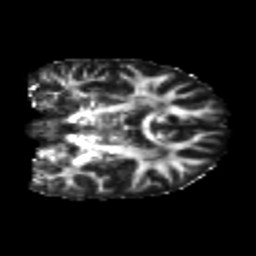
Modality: FA
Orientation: coronal
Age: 20
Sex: female
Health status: healthy
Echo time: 0.074 s